Question: I am currently trying to figure out how I can retrieve a single value from a sap.ui.model.json.JSONModel
in my main view:
'''
var gConfigModel = new sap.ui.model.json.JSONModel();
var getConfigCallback = function(config) {
gConfigModel.setData(config);
};
oController.getConfiguration(getConfigCallback);
console.log(gConfigModel);
'''
in my controller:
'''
getConfiguration : function(callback) {
var sServiceUrl = "/sap/opu/odata/sap/xxx/ConfigurationSet('Initialize')";
var config = {};
callback(config);
$.getJSON(sServiceUrl).done(function(data) {
config = data.d;
callback(config);
});
},
'''
In my console.log statement I can see that the data was successfully passed from the backend and successfully set to the JSON model. My requirement is to store the value of attribute Editable in a single variable.

I already tried gConfigModel.getProperty('/'), didnt work. tried to access gConfigModel.oData was undefined .. How can I store it in a single value?
If you catch data from a backend, you have to take care how long it takes. data can be available later then expected, in my case I added 1s timeout, afterwards I can access the property easily
'''
setTimeout(function() {
console.log(gConfigModel.getProperty('/Editable'));
}, 1000);
'''
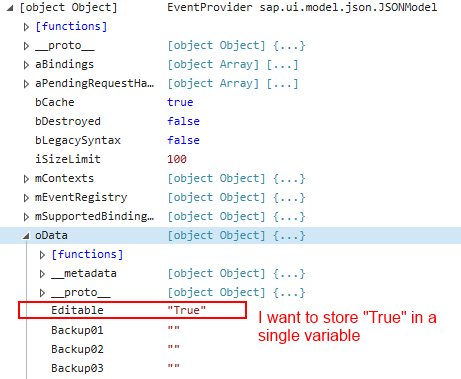
Answer: '''
<script src="https://openui5.hana.ondemand.com/resources/sap-ui-core.js" id="sap-ui-bootstrap" data-sap-ui-theme="sap_bluecrystal" data-sap-ui-libs="sap.m"></script>
<script>
function getConfiguration(callback) {
var sServiceUrl = "/sap/opu/odata/sap/xxx/ConfigurationSet('Initialize')";
var config = {};
var data = {
"d": {
"_metadata": "",
"Backup01": "01",
"Editable": "True"
}
};
setTimeout((function() {
config = data;
callback(config);
})(), 2000);
};
var gConfigModel = new sap.ui.model.json.JSONModel();
var getConfigCallback = function(config) {
gConfigModel.setData(config);
alert(gConfigModel.getProperty("/d/Editable"));
};
getConfiguration(getConfigCallback);
</script>
'''